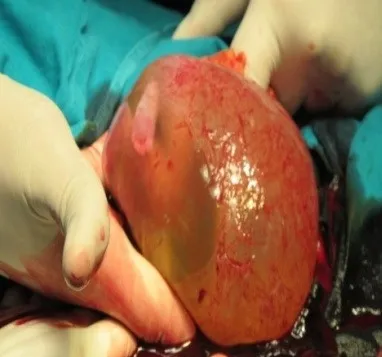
The gestational sac.
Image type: medical_photograph (other_medical_photograph)